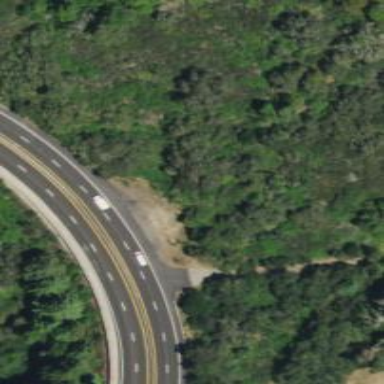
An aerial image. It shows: Rest area on the road.